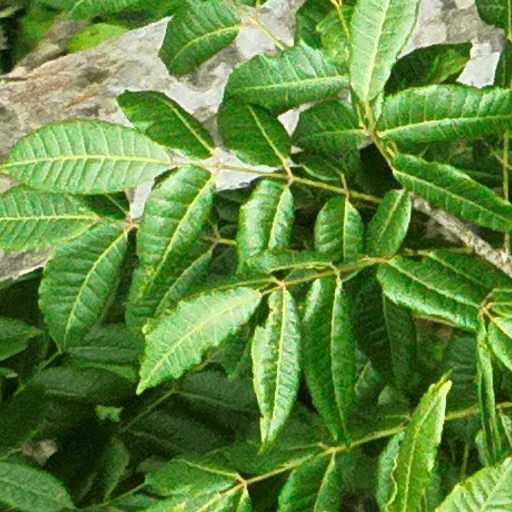
Species: Astronium graveolens
GBIF accepted scientific name: Astronium graveolens
Crown area (m\u00b2): 109.726